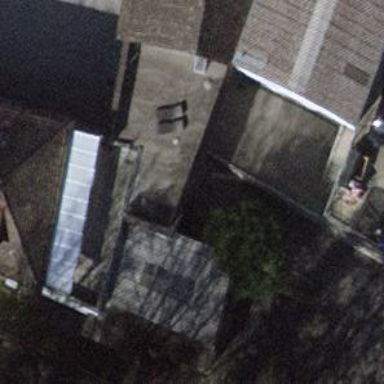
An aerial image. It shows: Building with flat roof.